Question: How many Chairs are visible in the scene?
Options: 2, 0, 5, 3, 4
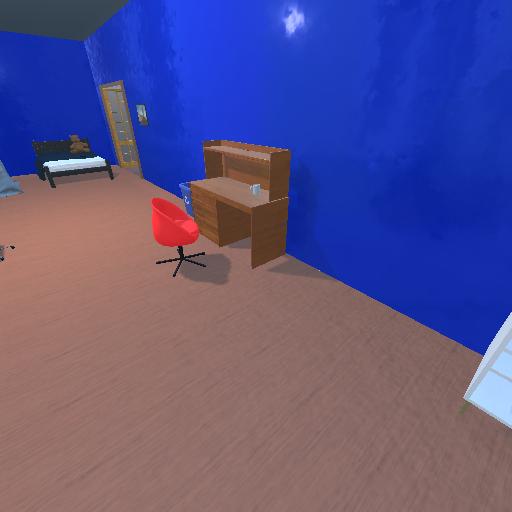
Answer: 2